高一 · 代数
已知函数 $f_{1}(x)=a^{x}, f_{2}(x)=x^{a}, f_{3}(x)=\log _{a} x$ (其中 $a>0$ 且 $a \neq 1$ ), 在同一坐标系中画出其中两个函数在第一象限内的大致图像, 其中正确的是（ )
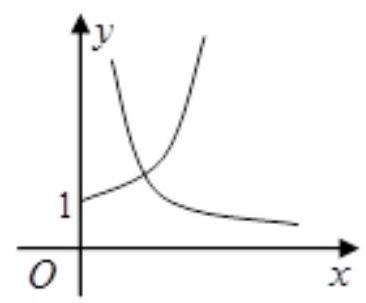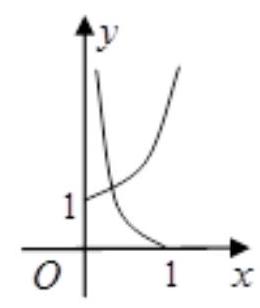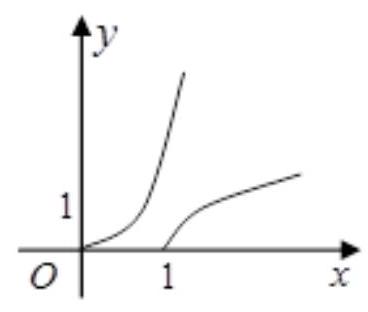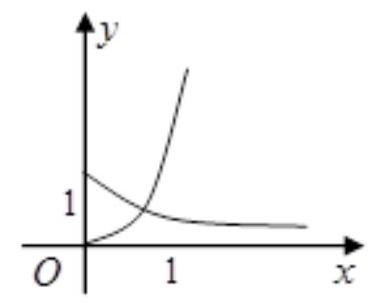
A.

B.

C.

D.

答案: C
解析:

试题分析: 若 $\mathrm{a}>1$ 则三个函数在第一象限都是增函数且 $f_{1}(x)$ 过 $(0,1), f_{2}(x)$ 过原点, $f_{3}(x)$ 过 $(1,0)$故此时 C 符合要求,故选 C.

考点: 指数函数对数函数幂函数的性质.